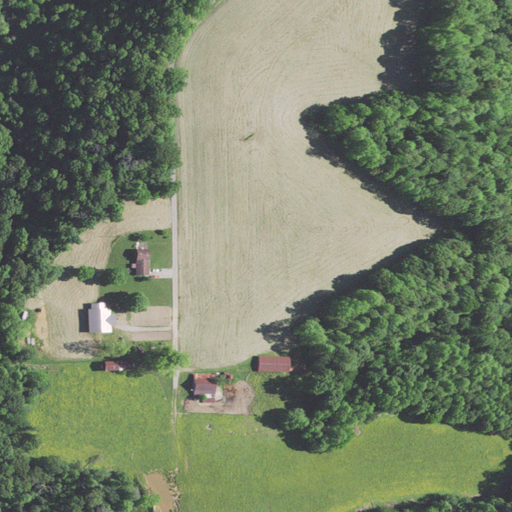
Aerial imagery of ridge(s) in Kentucky named Narrow Ridge containing deciduous forest, pasture, open development, mixed forest, barren land, and low intensity development